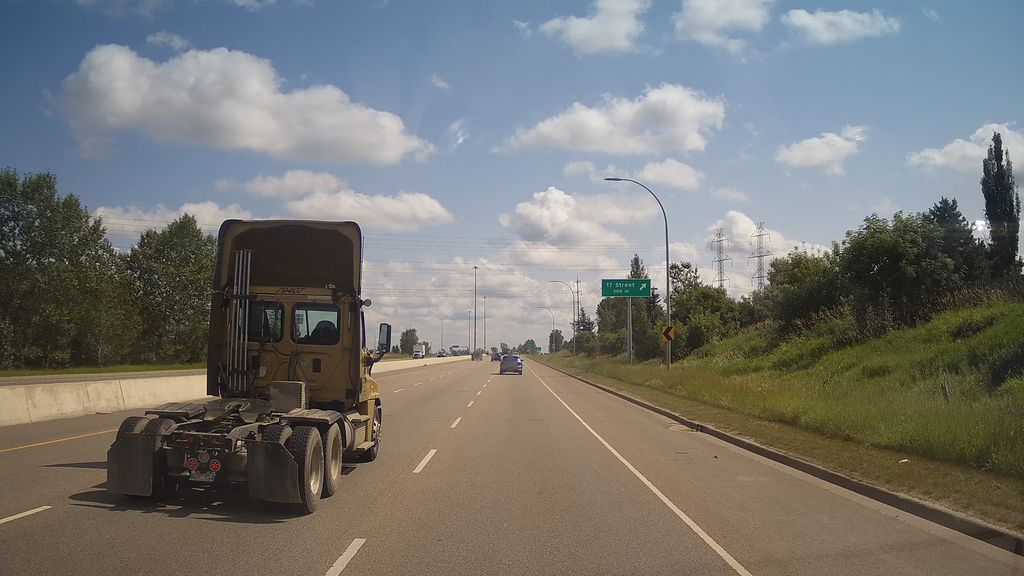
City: edmonton